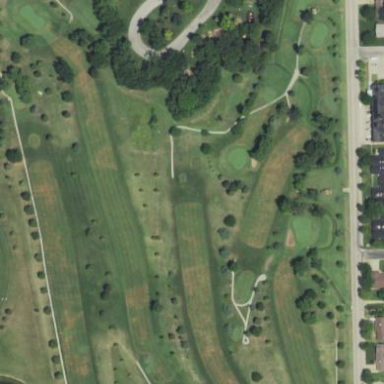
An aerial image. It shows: Golf course.